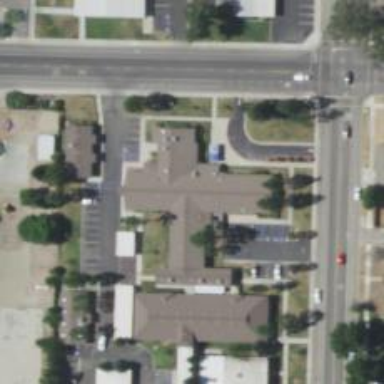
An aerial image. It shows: Healthcare clinic.